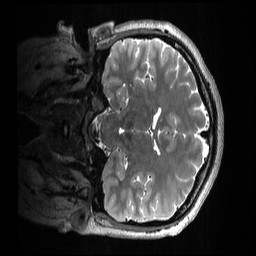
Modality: T2w
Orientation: coronal
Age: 22
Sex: female